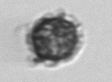
Label: Syracosphaera_pulchra